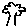
Label: tree